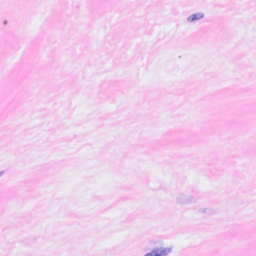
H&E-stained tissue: Breast